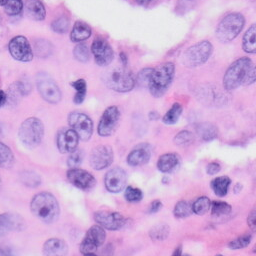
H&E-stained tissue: Skin